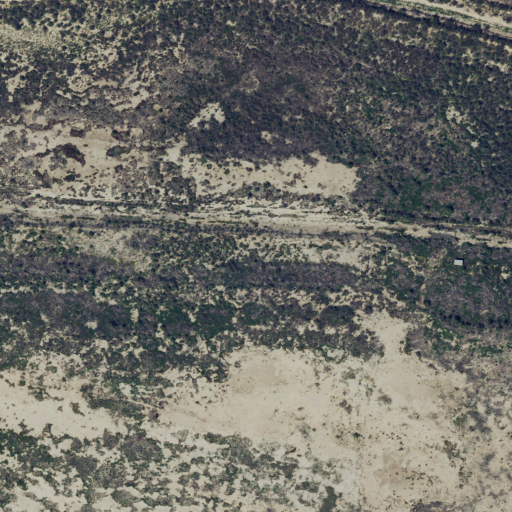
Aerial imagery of valley in Texas named Acebuche Draw containing woody wetlands, shrub, herbaceous wetlands, and barren land